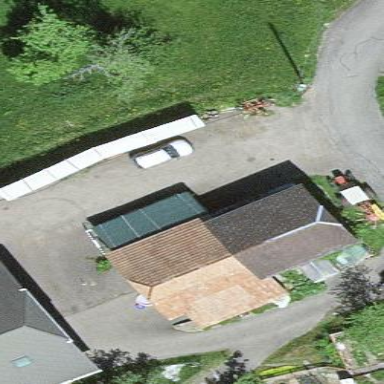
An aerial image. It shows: Barn.